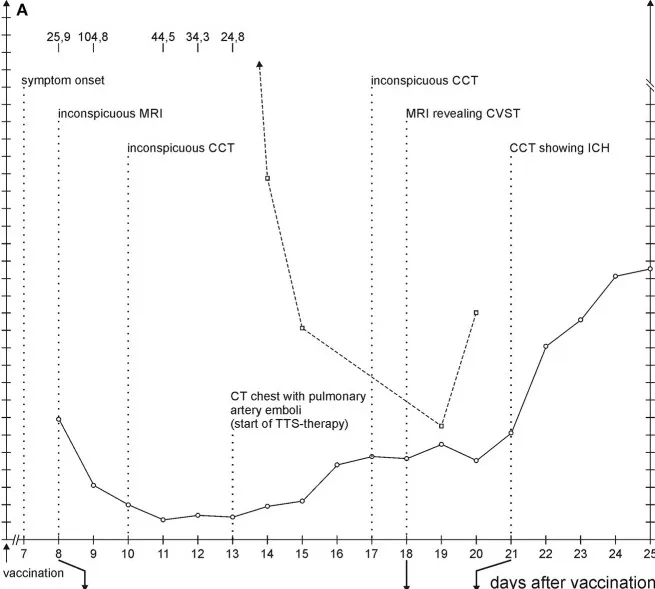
Time course of symptom onset.
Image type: pathology (immunostaining)